Field crop: maize
Growth stage: 2
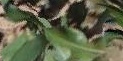
Species: maize